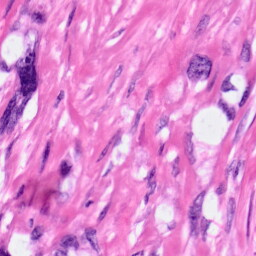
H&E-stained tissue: Pancreatic